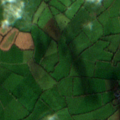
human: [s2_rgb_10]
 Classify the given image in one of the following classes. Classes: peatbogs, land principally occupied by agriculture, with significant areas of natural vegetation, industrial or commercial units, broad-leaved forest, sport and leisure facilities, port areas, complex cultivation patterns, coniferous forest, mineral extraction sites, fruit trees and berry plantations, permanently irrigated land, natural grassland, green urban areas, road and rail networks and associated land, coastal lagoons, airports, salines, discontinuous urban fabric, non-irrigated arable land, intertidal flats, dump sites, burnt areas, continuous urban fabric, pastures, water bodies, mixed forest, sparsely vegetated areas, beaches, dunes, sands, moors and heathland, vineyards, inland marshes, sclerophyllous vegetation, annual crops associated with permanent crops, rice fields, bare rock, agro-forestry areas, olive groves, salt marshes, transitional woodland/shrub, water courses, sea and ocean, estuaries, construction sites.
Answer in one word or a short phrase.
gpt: pastures